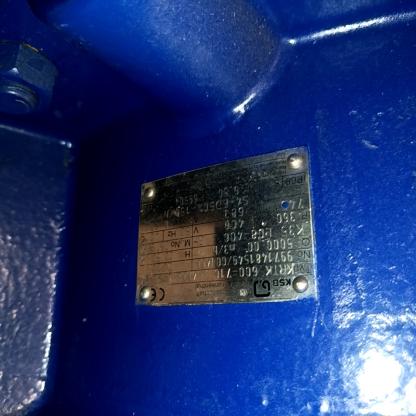
Klasa: tabliczka-znamionowa